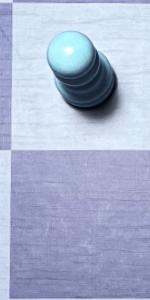
Label: Empty